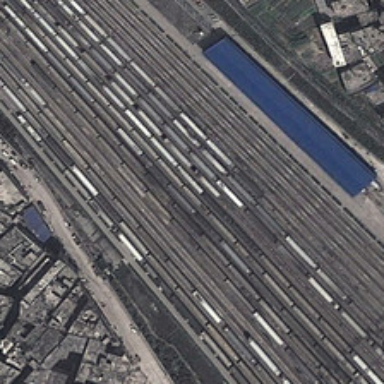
Some buildings are in two sides of a railway station .